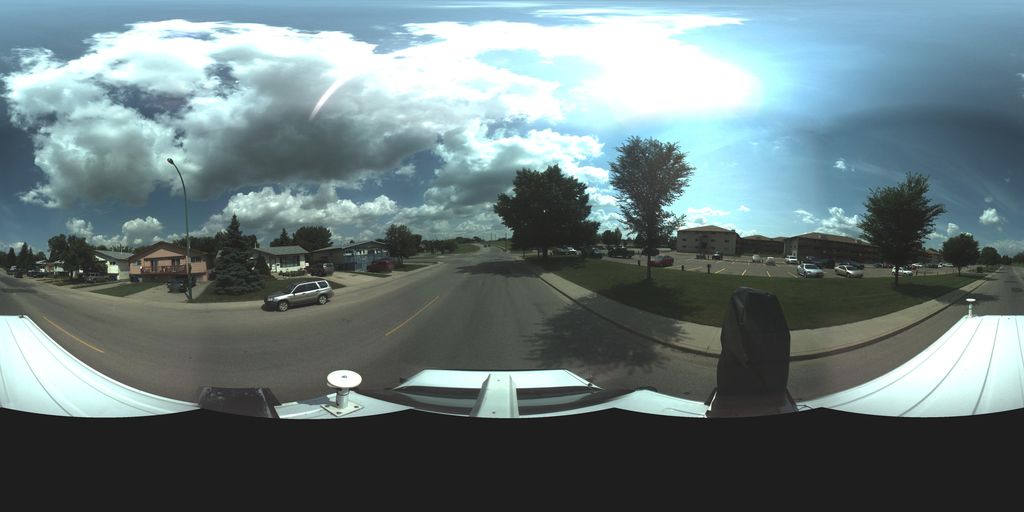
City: saskatoon